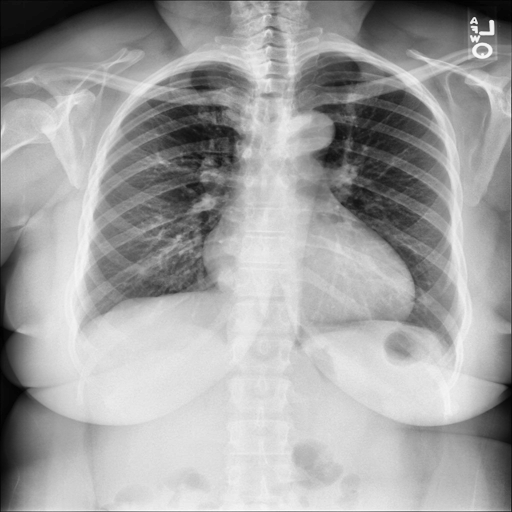
Finding: NORMAL